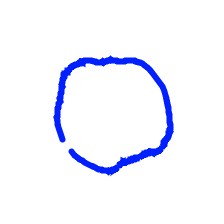
Shape: circle